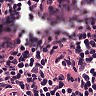
Metastatic tissue present: no